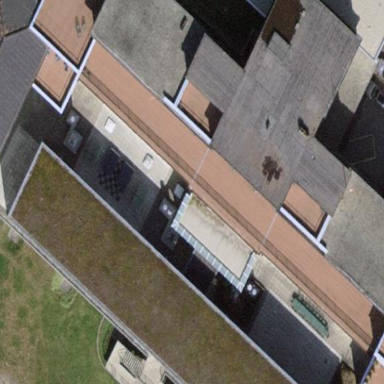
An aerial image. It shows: School building.